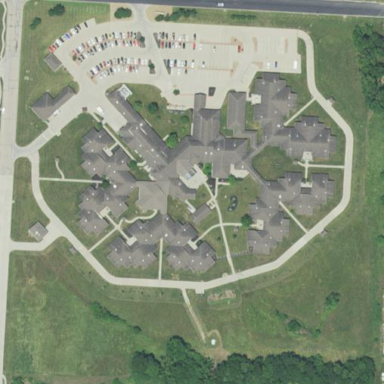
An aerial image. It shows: Nursing home.